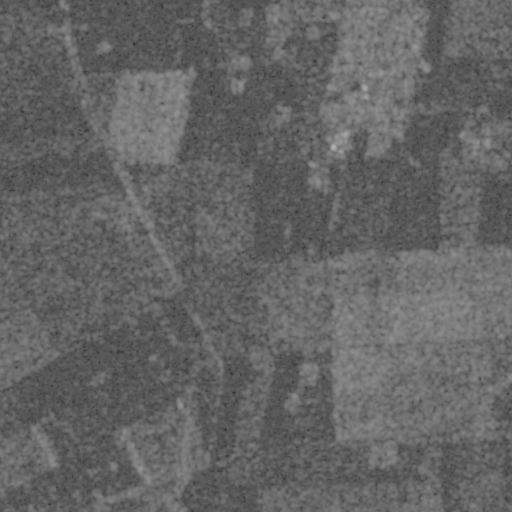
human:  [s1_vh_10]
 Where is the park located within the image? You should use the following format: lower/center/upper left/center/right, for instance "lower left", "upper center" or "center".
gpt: The park is located in the upper right of the image.
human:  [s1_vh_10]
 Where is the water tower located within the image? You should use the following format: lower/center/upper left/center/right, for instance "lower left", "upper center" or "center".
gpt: The water tower is located in the upper right of the image.
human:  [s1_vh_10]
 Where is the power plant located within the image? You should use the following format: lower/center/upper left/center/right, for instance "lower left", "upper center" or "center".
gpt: There is no power plant in the image.

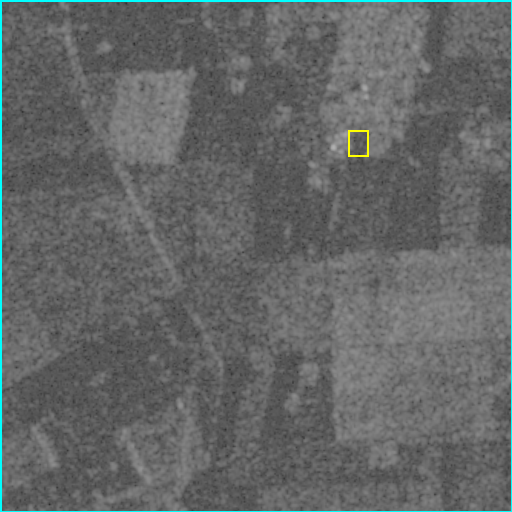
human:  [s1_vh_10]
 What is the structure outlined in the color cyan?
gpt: The structure outlined in cyan is a crop field.
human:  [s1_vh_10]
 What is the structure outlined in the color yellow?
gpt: The structure outlined in yellow is a park.
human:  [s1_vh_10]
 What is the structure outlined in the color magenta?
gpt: There is no magenta outline.